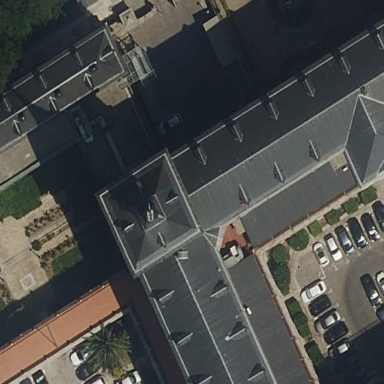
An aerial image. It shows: The building has flat roof made of slate material.